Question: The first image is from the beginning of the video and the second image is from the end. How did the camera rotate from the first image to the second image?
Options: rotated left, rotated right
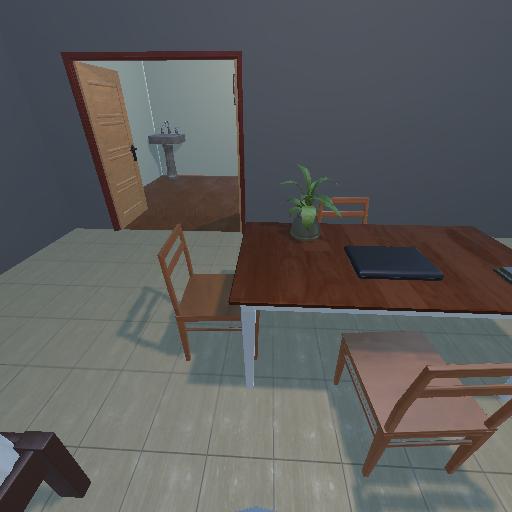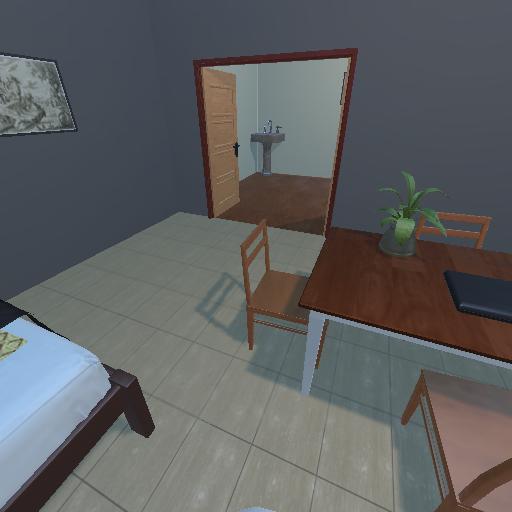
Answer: rotated left